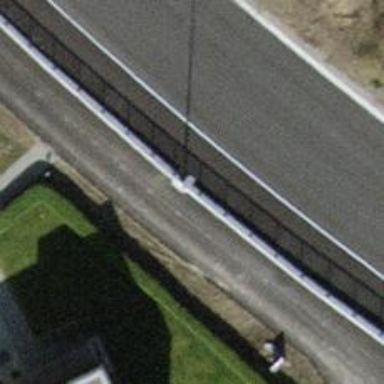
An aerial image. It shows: Fence.